七年级 · 组合数学
(3 分) 如图是两个可以自由转动的转盘, 每个转盘被分成两个扇形, 同时转动两个转盘,转盘停止后, 指针所指区域内的数字之和为 4 的概率是

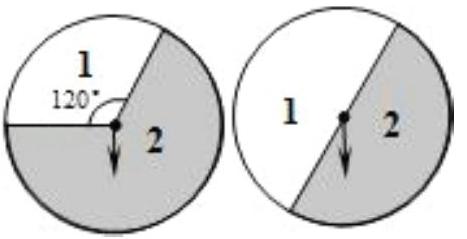
A. $\frac{1}{2}$
B. $\frac{1}{3}$
C. $\frac{1}{4}$
D. $\frac{1}{5}$
答案: B
解析: 解：指针指向 (1) 中 2 的概率是 $\frac{2}{3}$, 指针指向 (2) 中 2 的概率是 $\frac{1}{2}$,

指针所指区域内的数字之和为 4 的概率是 $\frac{2}{3} \times \frac{1}{2}=\frac{1}{3}$.